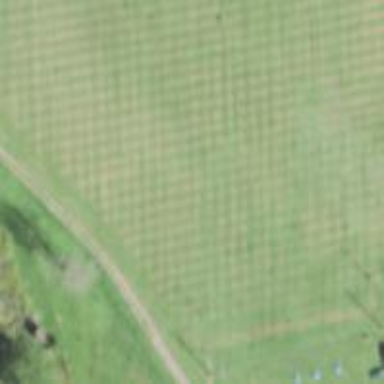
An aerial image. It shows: Grassy area designated for driving range golf.